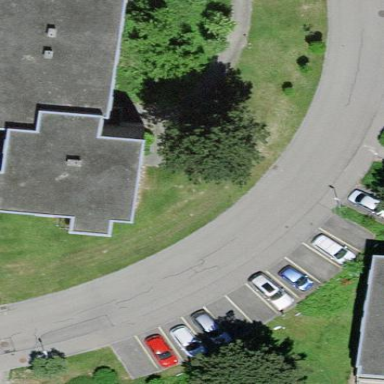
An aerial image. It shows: Residential building.